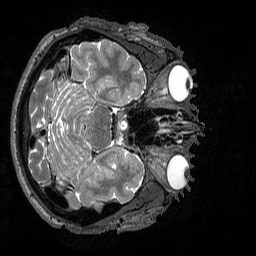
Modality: T2w
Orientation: axial
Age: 62
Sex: male
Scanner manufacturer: siemens
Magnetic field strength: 3 T
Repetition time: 3.2 s
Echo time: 0.564 s